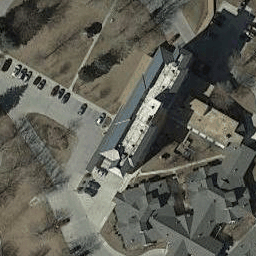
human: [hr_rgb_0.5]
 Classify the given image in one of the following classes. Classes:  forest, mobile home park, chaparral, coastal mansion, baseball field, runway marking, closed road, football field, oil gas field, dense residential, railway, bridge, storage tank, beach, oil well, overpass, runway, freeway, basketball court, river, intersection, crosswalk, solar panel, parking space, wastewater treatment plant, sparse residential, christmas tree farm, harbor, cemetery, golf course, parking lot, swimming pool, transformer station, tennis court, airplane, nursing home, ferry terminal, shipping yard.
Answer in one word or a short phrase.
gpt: nursing home